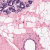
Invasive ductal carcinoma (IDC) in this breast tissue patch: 0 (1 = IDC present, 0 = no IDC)